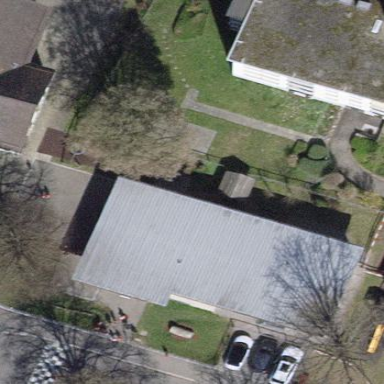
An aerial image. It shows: Kindergarten surrounded by fence.